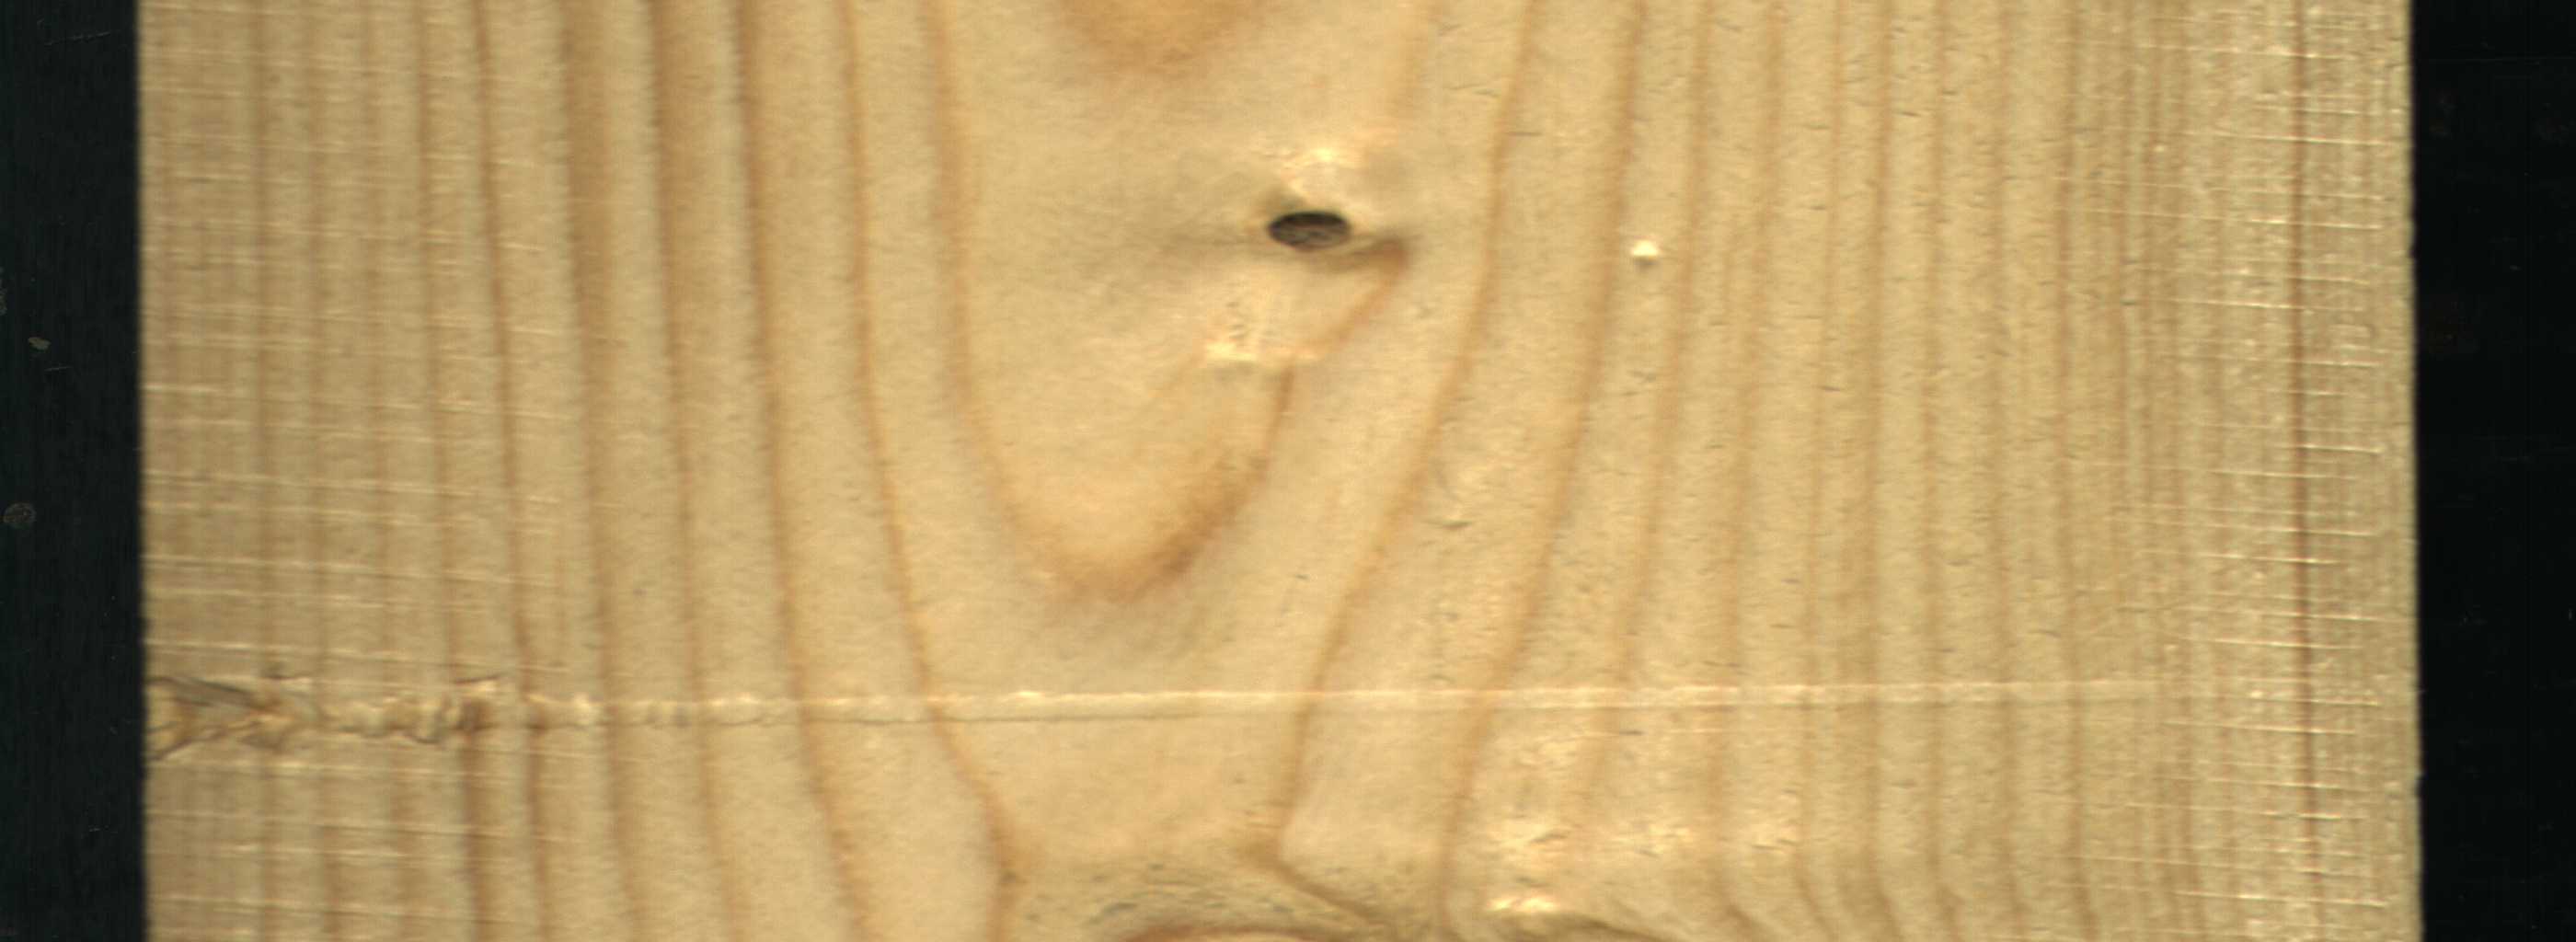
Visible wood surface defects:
Dead_Knot